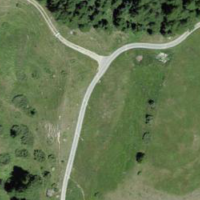
EUNIS habitat code: 26
Species observed at this site:
Plebejus argus